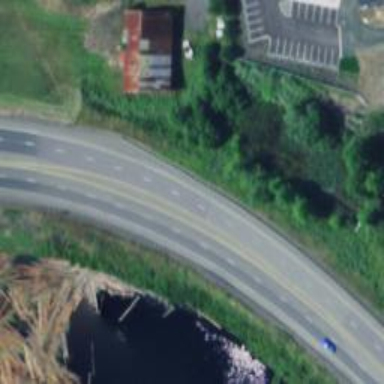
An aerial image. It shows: Asphalt road classified as primary highway with expressway characteristics.